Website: macys
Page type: delivery-shipping
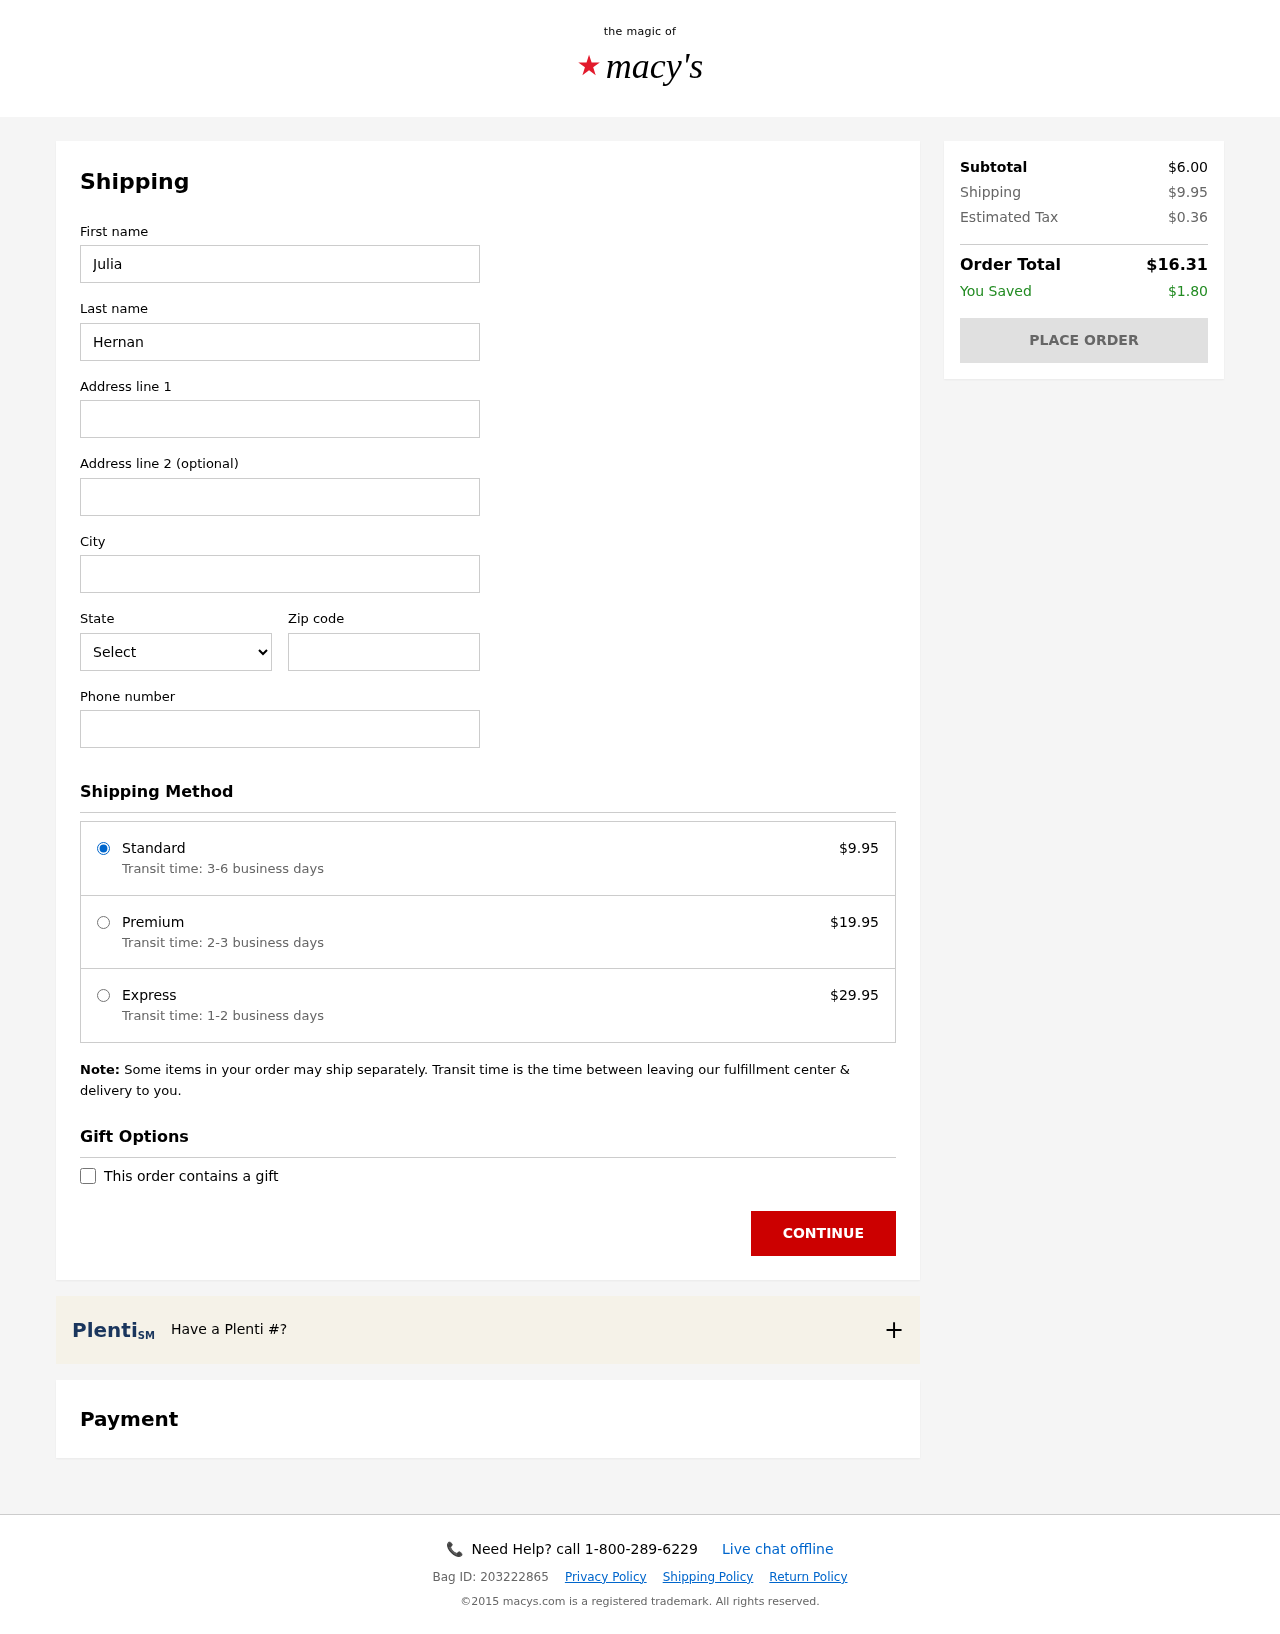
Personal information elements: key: PII_CITY
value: Lesterland
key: PII_FIRSTNAME
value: Julia
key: PII_LASTNAME
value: Hernandez
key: PII_PHONE
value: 7448130148
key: PII_POSTCODE
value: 79438
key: PII_STATE_ABBR
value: LA
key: PII_STREET
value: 0001 Gallagher Key
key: PII_STREET2
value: Suite 368
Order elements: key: ORDER_SHIPPING_COST
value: $9.95
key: ORDER_SHIPPING_PREMIUM
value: $19.95
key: ORDER_SHIPPING_EXPRESS
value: $29.95
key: ORDER_SUBTOTAL
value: $6.00
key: ORDER_TAX
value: $0.36
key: ORDER_TOTAL
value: $16.31
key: ORDER_SAVINGS
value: $1.80